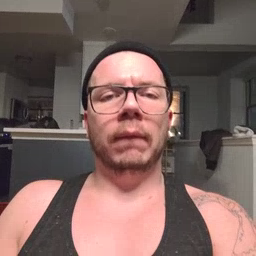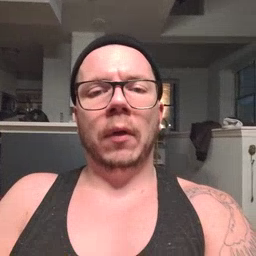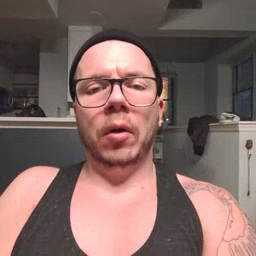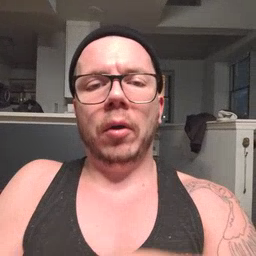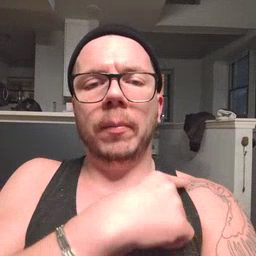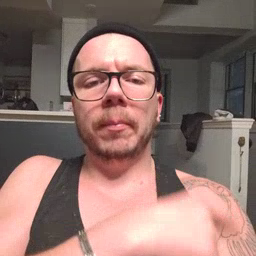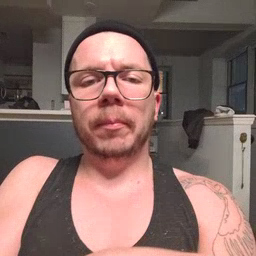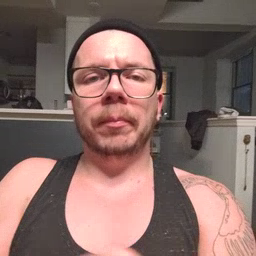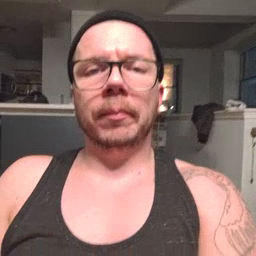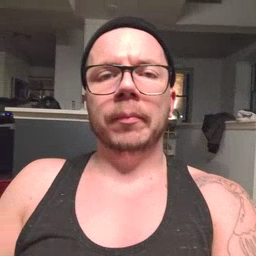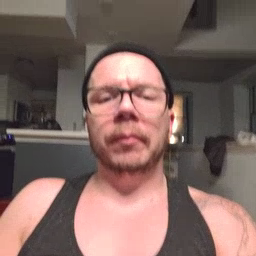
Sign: arm